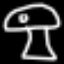
Label: mushroom